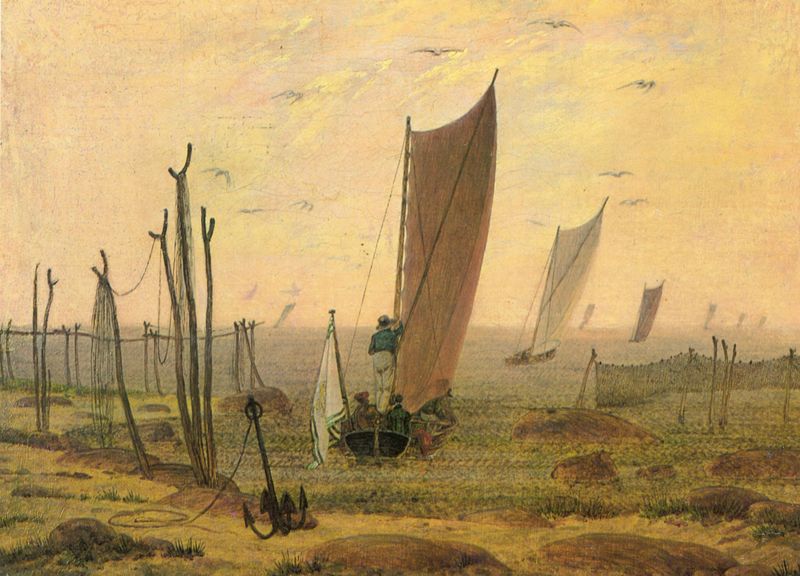
Titel: Morgen
Künstler: Caspar David Friedrich
Standort: Hannover
Institution: Niedersächsisches Landesmuseum
Schlagwörter: blau, himmel, mann, meer, vogel, wasser, weiß, wolken, aquarell, fluss, frauen, gelb, grün, impressionismus, landschaft, menschen, ocker, sand, see, ufer, äste, abend, braun, hell, holz, hut, licht, männer, zeichnung, gras, rot, tiere, tuch, wiese, wolke, zaun, malerei, hose, mensch, stein, steine, holland, öl, ast, dämmerung, erde, gräser, horizont, morgen, natur, vögel, weite, wind, kanal, sonne, figur, strick, person, rosa, boot, boote, küste, schiff, schiffe, segel, segelboot, segelschiffe, strand, fahne, fischer, flagge, mast, netze, pointilismus, segelschiff, dünen, abendsonne, dunst, nebel, sonnenuntergang, violett, zäune, sepia, hafen, friedrich, romantik, küstenlandschaft, möven, möwen, tau, untergang, melancholie, stimmung, abendrot, segelboote, pfosten, segeln, ebbe, stangen, glaube, gestade, möve, rückenfigur, stöcke, koloriert, matrose, regatta, sehnsucht, flaggen, anker, auslaufen, caspar david friedrich, cdf, röte, astgabel, netz, anlegestelle, reuse, gabel, fischernetze, auster, fischen, ankel, ausfahrt, fischfang, am meer, stricke, fischernetz, netzte, william turner, rückenansich, strabd, verästelung, jollen, landschaf, tang, jolle, domodomo, manscne, versandung, fanhe, #schiffe, ff